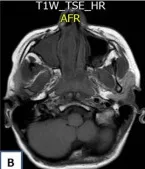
MR images showing an iso-intense T1-weighted sequence right naso-sinusal mass.
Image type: radiology (mri)